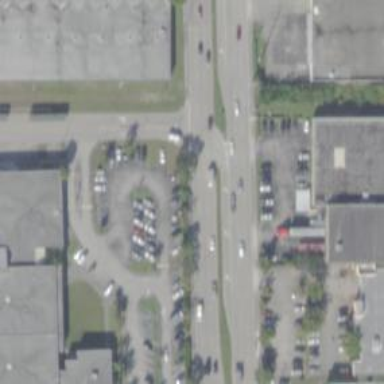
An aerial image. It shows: Asphalt road with secondary link designation.